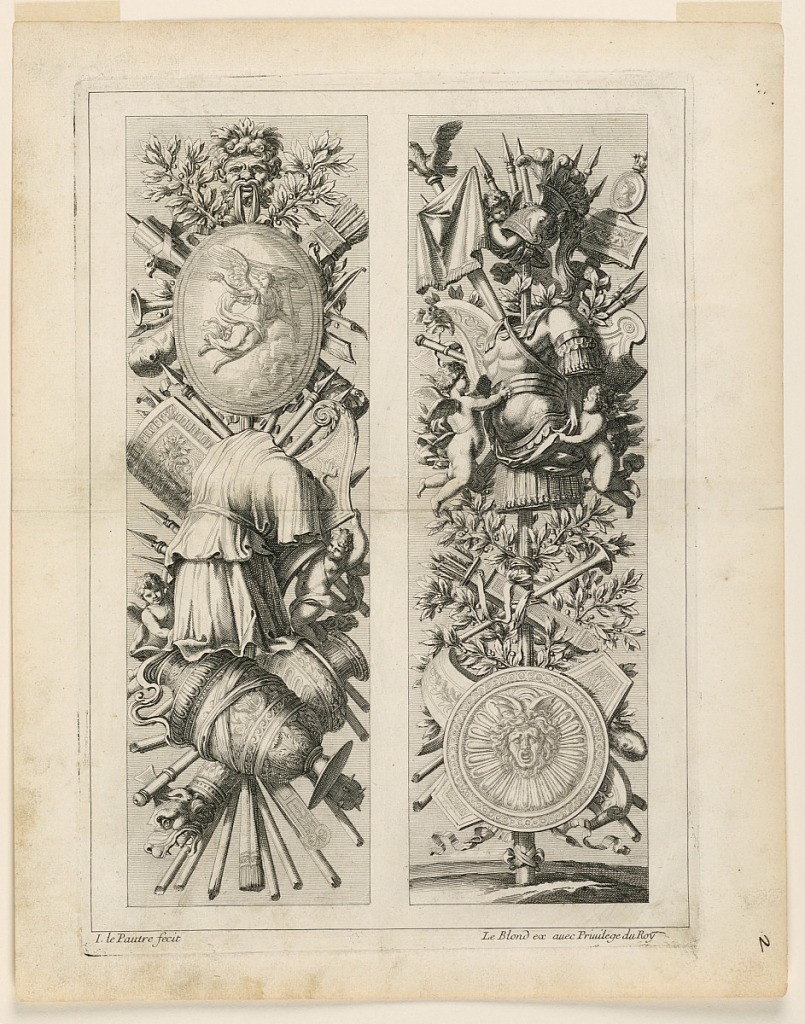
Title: Set of Trophies, from "Trophey a l'Antique"
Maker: Jean Le Pautre, French, 1618–1682
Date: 1680
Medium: Etching on paper
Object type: Print
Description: Shows two designs; bordering line. Left: suspended from a mask. Weapons. Two puttos. Right: Panoply with two puttos.